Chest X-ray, AP view. Patient: 32 years old, sex M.
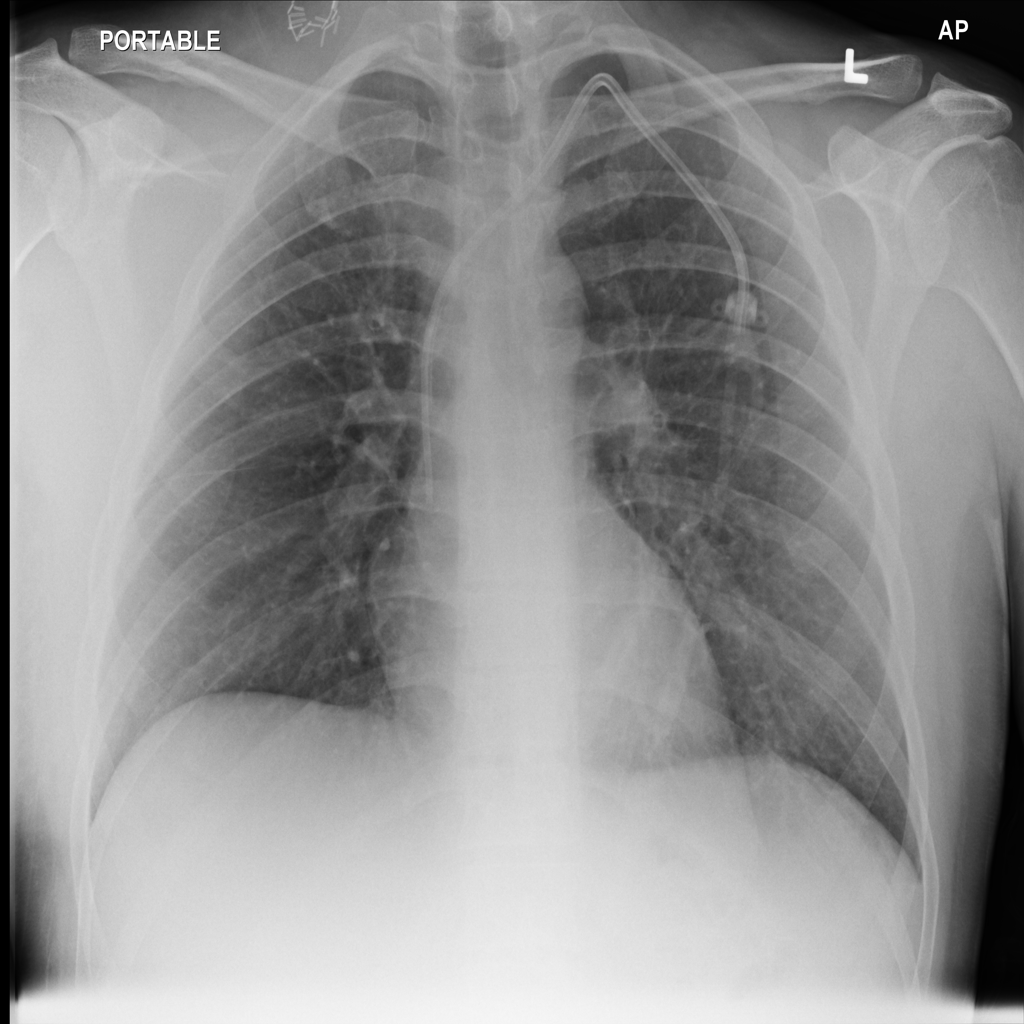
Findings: No Finding